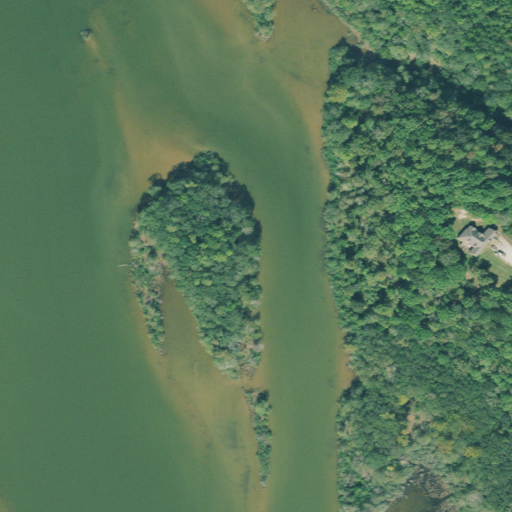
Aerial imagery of island in Georgia named Stephenson Island containing open water, deciduous forest, grassland, woody wetlands, mixed forest, herbaceous wetlands, evergreen forest, and shrub